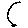
Label: moon